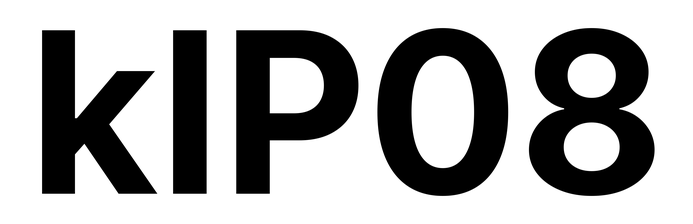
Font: Inter_Bold